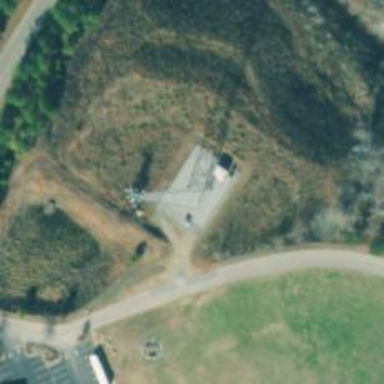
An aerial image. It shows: Mast tower used for communication.